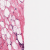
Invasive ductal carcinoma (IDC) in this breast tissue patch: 0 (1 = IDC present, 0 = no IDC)